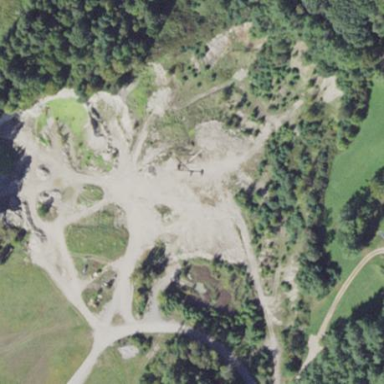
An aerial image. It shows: Industrial area used as quarry.